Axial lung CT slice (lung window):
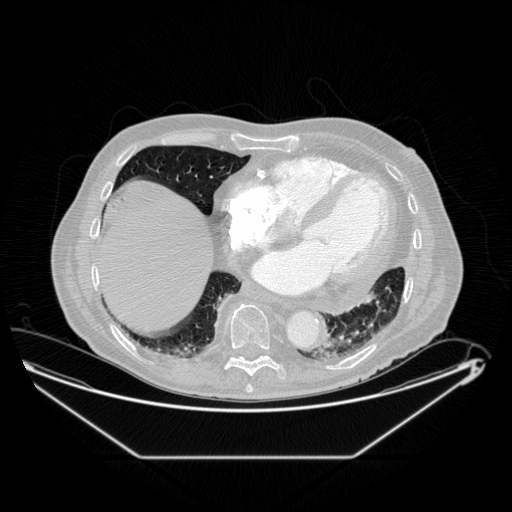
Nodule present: no